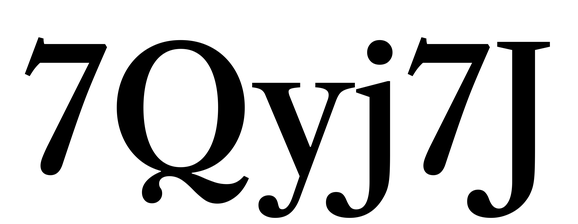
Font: LibreCaslonText_Medium